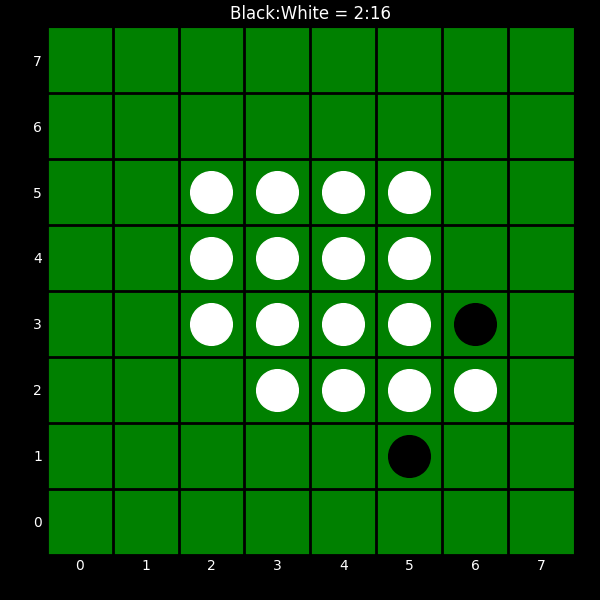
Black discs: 2
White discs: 16